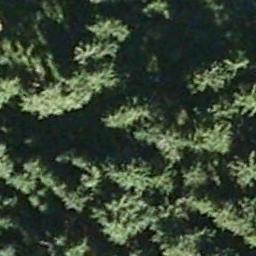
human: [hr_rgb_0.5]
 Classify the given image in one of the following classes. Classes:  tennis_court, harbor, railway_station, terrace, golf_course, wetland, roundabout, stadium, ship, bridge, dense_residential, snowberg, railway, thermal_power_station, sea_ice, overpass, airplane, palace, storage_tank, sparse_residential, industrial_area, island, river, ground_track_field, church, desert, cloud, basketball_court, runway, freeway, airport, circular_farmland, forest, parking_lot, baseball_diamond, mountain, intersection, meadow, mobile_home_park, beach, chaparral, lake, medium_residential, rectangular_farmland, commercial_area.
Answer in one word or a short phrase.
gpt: forest